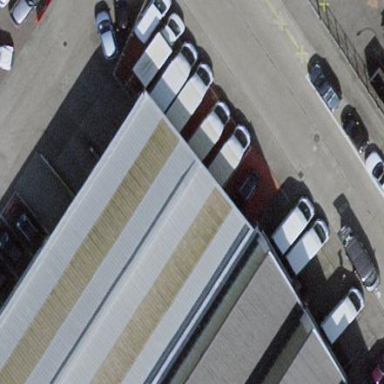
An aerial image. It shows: View of roof of building.